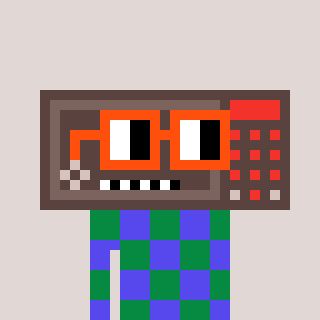
a pixel art character with square orange glasses, a wallsafe-shaped head and a computerblue-colored body on a warm background